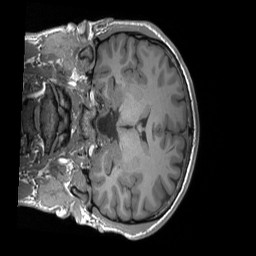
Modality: T1w
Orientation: coronal
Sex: male
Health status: ill
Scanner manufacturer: siemens
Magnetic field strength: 3 T
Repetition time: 1.66 s
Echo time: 0.00254 s